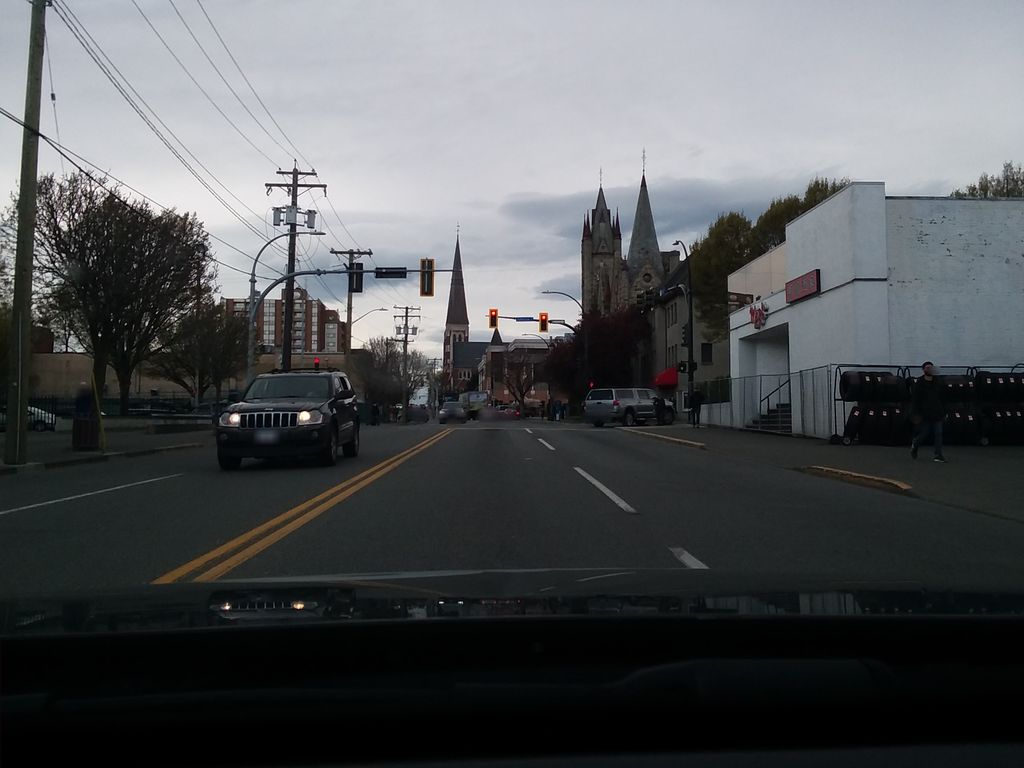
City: victoria